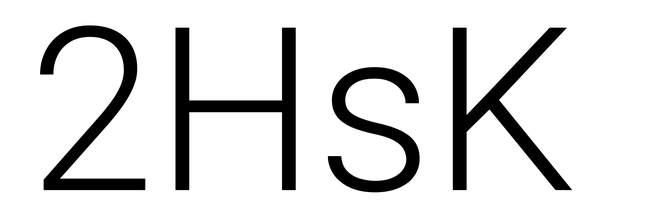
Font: Roboto_Light